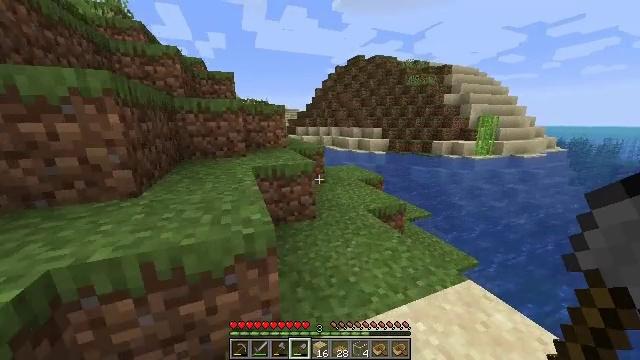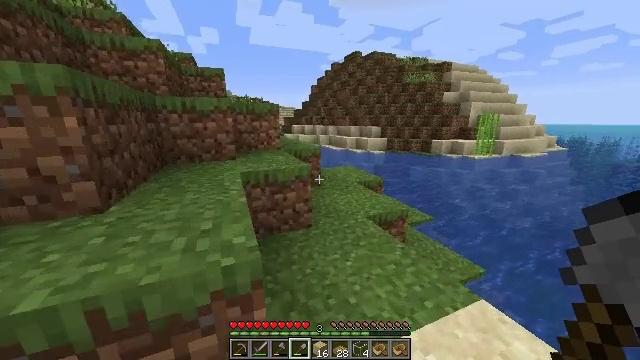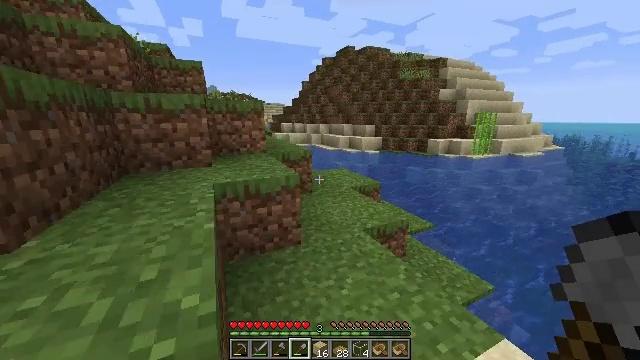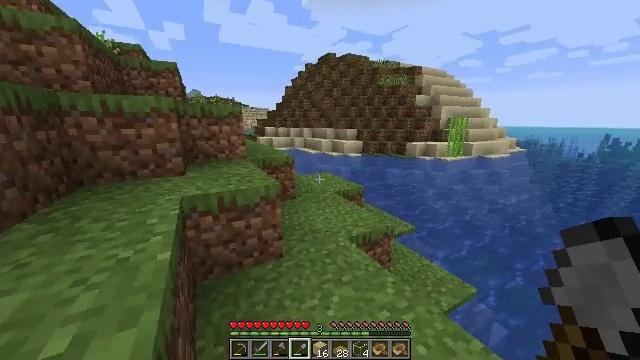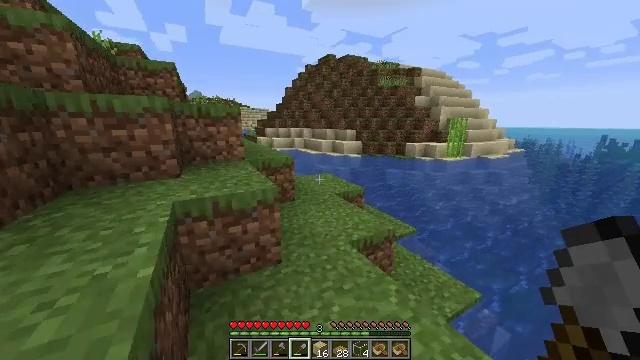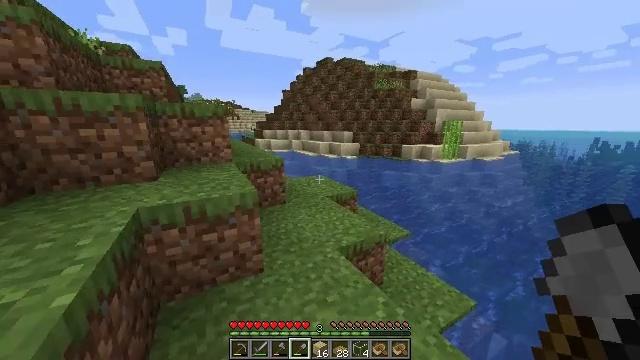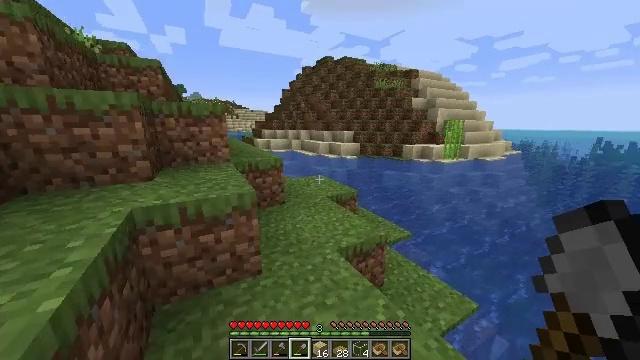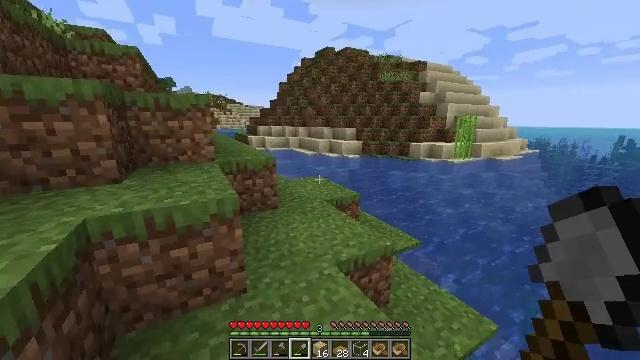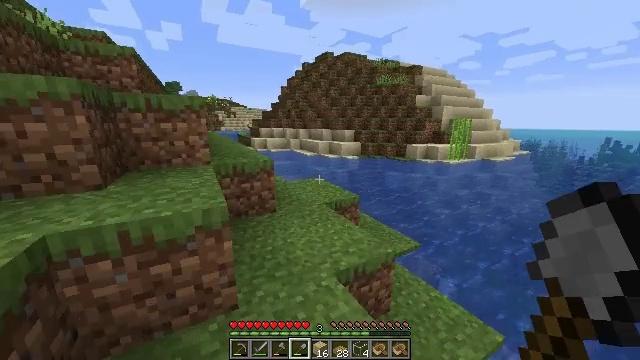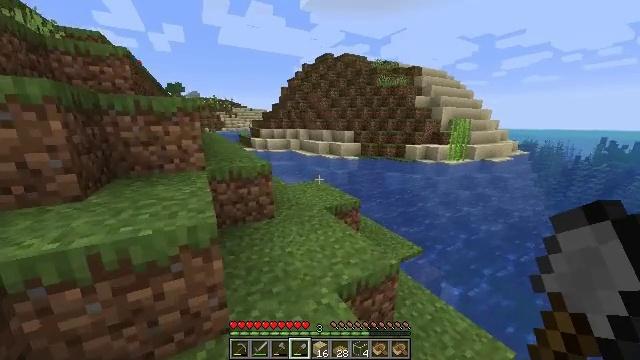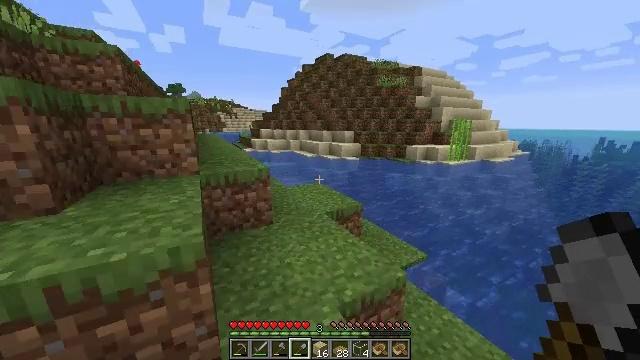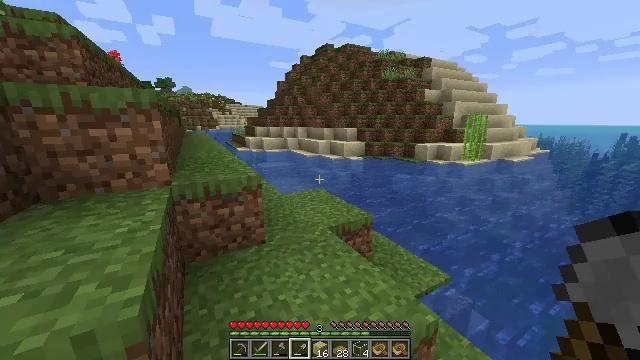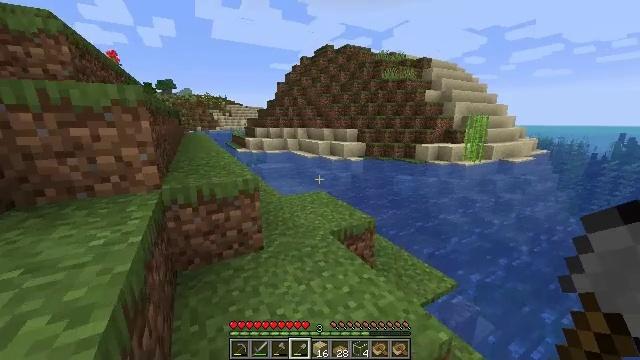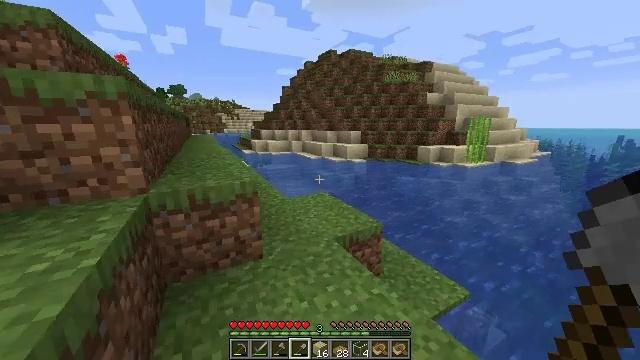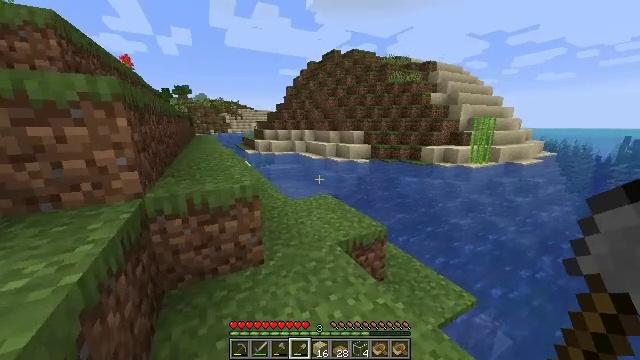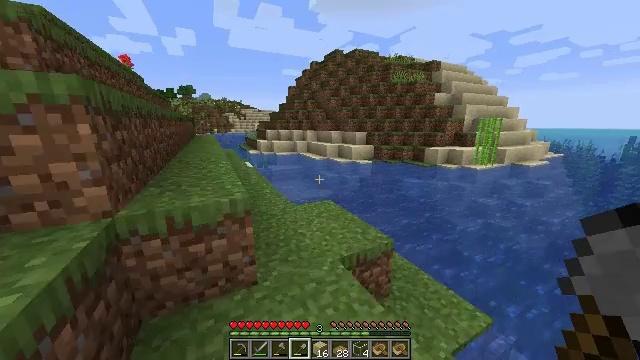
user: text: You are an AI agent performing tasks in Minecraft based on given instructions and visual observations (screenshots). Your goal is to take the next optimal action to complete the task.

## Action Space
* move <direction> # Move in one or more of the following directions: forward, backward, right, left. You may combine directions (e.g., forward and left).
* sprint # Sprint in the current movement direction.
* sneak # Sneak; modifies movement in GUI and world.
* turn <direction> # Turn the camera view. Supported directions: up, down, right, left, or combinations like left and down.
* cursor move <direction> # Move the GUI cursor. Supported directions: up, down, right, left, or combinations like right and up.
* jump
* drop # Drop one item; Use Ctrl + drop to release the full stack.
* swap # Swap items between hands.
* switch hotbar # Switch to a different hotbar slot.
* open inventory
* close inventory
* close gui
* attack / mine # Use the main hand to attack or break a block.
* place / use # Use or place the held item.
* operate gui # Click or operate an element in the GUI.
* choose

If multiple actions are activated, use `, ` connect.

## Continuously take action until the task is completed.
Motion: motion action
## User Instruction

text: Gather sugar cane for crafting.
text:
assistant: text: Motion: move forward, sprint
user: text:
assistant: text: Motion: move forward, sprint, turn right
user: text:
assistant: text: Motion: move forward, sprint, turn right
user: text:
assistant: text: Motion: move forward, sprint
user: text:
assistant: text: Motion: move forward, sprint
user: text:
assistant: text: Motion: move forward, sprint
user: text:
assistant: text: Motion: move forward, sprint
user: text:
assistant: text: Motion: move forward, sprint
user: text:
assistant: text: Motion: move forward, sprint
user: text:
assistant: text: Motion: move forward, sprint
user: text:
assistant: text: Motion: move forward, sprint
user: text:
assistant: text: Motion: move forward, sprint
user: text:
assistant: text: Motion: move forward, sprint
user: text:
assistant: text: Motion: move forward, sprint
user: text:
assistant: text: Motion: move forward, sprint
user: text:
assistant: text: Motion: move forward, sprint
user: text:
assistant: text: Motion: move forward, sprint
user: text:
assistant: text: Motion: move forward, sprint
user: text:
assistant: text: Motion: move forward, sprint
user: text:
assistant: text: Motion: move forward, sprint
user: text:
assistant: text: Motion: move forward, sprint, turn left
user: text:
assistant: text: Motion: move forward, sprint
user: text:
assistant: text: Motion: move forward, sprint, turn left
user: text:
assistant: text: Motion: move forward, sprint, turn left
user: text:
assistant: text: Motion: move forward, sprint, turn left
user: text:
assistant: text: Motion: move forward, sprint, turn left
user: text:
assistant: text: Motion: move forward, sprint
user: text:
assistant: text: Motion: move forward, sprint, turn left
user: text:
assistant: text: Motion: move forward, sprint, turn left
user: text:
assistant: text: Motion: move forward, sprint